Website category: movie
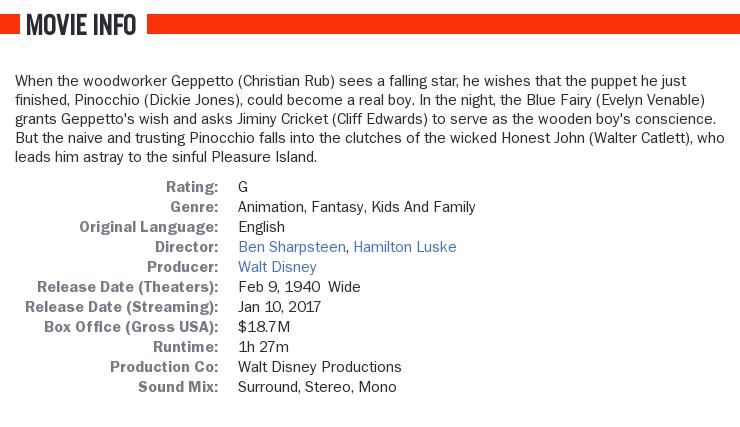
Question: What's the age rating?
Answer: G

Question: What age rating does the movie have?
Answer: G

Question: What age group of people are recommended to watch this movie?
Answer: G

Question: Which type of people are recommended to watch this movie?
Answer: G

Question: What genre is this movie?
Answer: animation, fantasy, kids and family

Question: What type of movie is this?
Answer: animation, fantasy, kids and family

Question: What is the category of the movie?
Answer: animation, fantasy, kids and family

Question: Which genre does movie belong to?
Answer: animation, fantasy, kids and family

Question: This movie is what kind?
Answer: animation, fantasy, kids and family

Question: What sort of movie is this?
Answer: animation, fantasy, kids and family

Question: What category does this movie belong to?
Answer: animation, fantasy, kids and family

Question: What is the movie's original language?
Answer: English

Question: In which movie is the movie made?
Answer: English

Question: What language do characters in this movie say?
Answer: English

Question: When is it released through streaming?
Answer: Jan 10, 2017

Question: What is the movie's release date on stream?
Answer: Jan 10, 2017

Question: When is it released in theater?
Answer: Feb 9, 1940 wide

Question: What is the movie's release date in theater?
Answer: Feb 9, 1940 wide

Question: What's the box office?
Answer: $18.7M

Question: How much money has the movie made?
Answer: $18.7M

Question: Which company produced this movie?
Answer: Walt Disney Productions

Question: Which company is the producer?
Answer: Walt Disney Productions

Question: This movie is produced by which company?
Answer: Walt Disney Productions

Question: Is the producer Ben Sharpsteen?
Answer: no

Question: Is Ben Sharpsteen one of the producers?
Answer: no

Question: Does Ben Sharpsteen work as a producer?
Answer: no

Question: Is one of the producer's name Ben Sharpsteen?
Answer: no

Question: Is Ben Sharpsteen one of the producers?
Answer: no

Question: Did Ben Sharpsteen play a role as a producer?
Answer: no

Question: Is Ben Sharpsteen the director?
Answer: yes

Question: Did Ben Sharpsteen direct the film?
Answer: yes

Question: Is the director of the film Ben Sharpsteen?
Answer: yes

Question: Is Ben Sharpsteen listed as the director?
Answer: yes

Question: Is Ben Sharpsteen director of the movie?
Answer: yes

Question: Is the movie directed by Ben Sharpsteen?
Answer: yes

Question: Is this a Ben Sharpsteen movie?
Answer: yes

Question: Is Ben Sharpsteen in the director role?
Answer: yes

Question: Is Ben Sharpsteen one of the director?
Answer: yes

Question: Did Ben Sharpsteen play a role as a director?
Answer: yes

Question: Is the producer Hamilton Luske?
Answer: no

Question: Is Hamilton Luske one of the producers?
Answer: no

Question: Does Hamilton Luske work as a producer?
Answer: no

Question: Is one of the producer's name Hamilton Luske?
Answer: no

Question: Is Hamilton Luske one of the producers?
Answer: no

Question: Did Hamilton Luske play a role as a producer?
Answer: no

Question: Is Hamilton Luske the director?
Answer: yes

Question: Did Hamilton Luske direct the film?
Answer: yes

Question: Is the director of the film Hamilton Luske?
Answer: yes

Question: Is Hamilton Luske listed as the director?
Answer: yes

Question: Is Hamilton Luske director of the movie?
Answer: yes

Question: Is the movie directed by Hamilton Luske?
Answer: yes

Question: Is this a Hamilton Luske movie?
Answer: yes

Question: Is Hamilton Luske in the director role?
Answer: yes

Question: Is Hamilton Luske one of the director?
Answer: yes

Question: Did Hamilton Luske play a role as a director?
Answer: yes

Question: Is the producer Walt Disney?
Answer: yes

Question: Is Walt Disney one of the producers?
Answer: yes

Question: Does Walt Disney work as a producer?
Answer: yes

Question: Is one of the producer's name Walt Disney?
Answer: yes

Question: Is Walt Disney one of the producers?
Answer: yes

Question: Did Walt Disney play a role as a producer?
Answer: yes

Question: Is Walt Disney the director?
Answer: no

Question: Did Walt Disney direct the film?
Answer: no

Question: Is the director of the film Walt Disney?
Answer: no